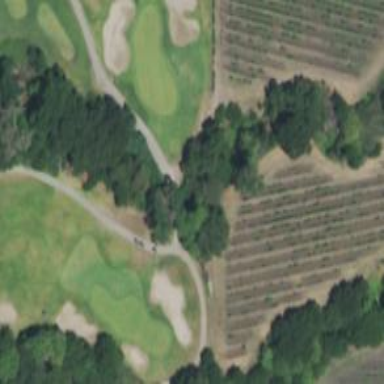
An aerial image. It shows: Footway resembling golf path at the Eagle Vines Golf Course.